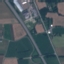
Land use / land cover class: Highway